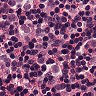
Metastatic tissue present: yes